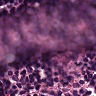
Metastatic tissue present: no